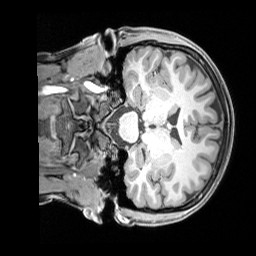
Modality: T1w
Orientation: coronal
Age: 20
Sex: female
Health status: healthy
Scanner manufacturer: siemens
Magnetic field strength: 3 T
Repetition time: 1.65 s
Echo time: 0.00182 s